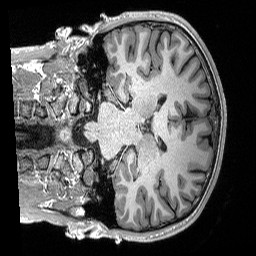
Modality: T1w
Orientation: coronal
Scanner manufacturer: siemens
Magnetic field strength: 3 T
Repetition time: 2.3 s
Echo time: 0.00288 s